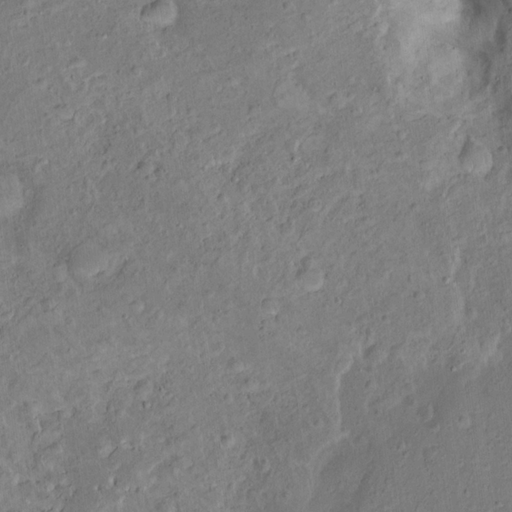
Classes present: Background, Cone